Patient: sex M, age 45
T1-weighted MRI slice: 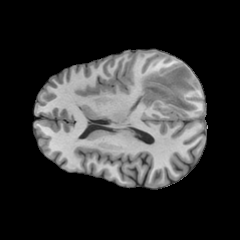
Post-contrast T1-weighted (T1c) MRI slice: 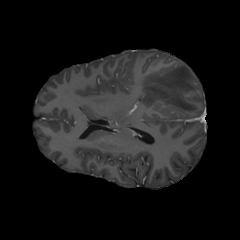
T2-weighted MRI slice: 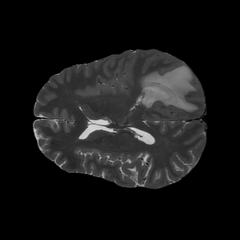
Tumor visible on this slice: yes
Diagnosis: Glioblastoma, IDH-wildtype
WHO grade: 4